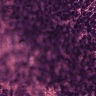
Metastatic tissue present: yes